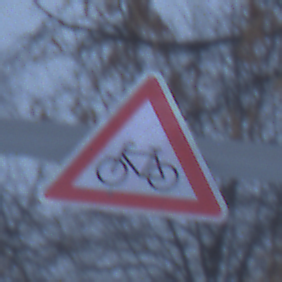
Verkehrszeichen: RadverkehrRechts
Umgebung: Outdoor, Nature
Tageszeit: Midday
Wetter: Overcast
Licht: Natural
Jahreszeit: Winter
Kontrast: LowContrast